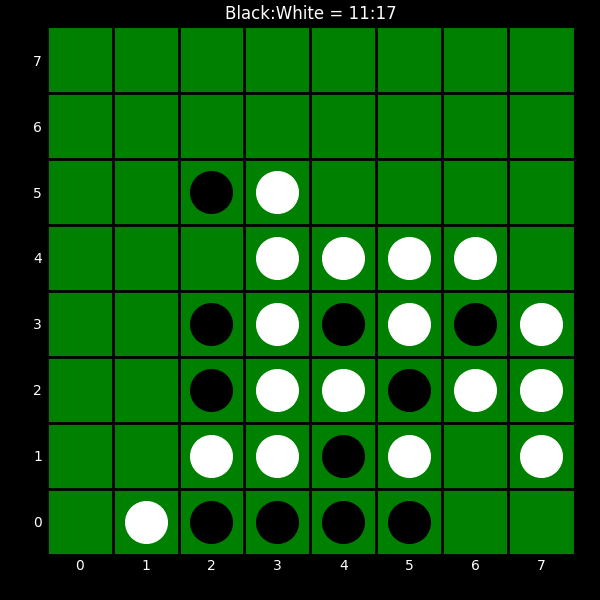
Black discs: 11
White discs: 17